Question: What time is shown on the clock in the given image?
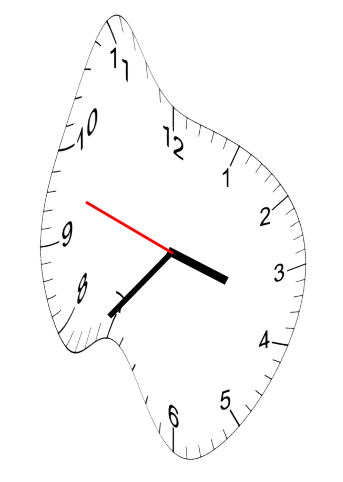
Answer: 03:36:48